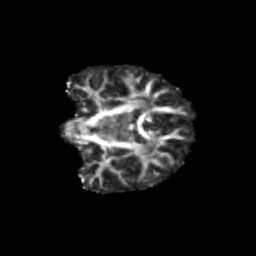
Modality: FA
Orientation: coronal
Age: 11
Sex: female
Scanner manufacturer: siemens
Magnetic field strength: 3 T
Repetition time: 3.8 s
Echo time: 0.07 s